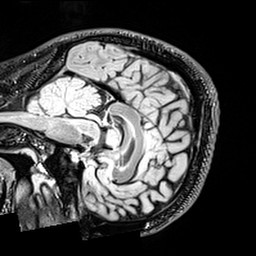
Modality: T2w
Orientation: sagittal
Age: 25
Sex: male
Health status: healthy
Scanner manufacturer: siemens
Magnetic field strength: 3 T
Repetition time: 5 s
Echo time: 0.397 s